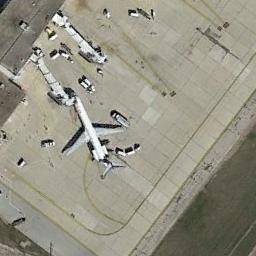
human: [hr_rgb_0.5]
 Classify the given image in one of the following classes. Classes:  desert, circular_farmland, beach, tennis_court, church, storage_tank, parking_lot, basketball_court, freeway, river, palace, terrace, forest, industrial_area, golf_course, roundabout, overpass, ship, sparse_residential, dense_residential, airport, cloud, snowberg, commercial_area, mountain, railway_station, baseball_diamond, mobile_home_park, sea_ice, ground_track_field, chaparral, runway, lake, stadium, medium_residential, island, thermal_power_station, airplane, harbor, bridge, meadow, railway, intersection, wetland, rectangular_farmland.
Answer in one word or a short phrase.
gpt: airplane